Interaction volume radius: 5 \u00c5
Interaction volume height: 20 \u00c5
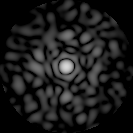
Disorder parameter: 0.8667